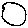
Label: circle